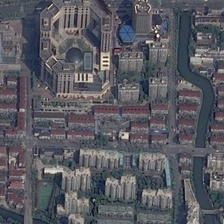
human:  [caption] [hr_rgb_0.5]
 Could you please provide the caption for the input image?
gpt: many buildings and some green trees are in a commercial area .

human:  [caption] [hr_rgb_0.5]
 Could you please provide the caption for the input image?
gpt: many buildings and some green trees are in a commercial area .

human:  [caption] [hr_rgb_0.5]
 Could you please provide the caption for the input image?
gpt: many buildings and some green trees are in a commercial area .

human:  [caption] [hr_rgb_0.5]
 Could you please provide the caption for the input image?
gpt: many buildings and some green trees are in a commercial area .

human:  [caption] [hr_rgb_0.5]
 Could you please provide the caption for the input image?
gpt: many buildings and some green trees are in a commercial area .